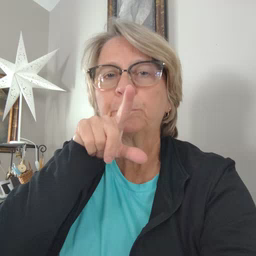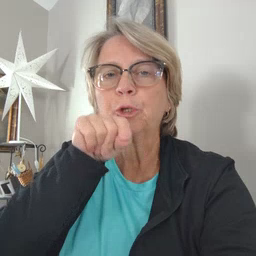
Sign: bird